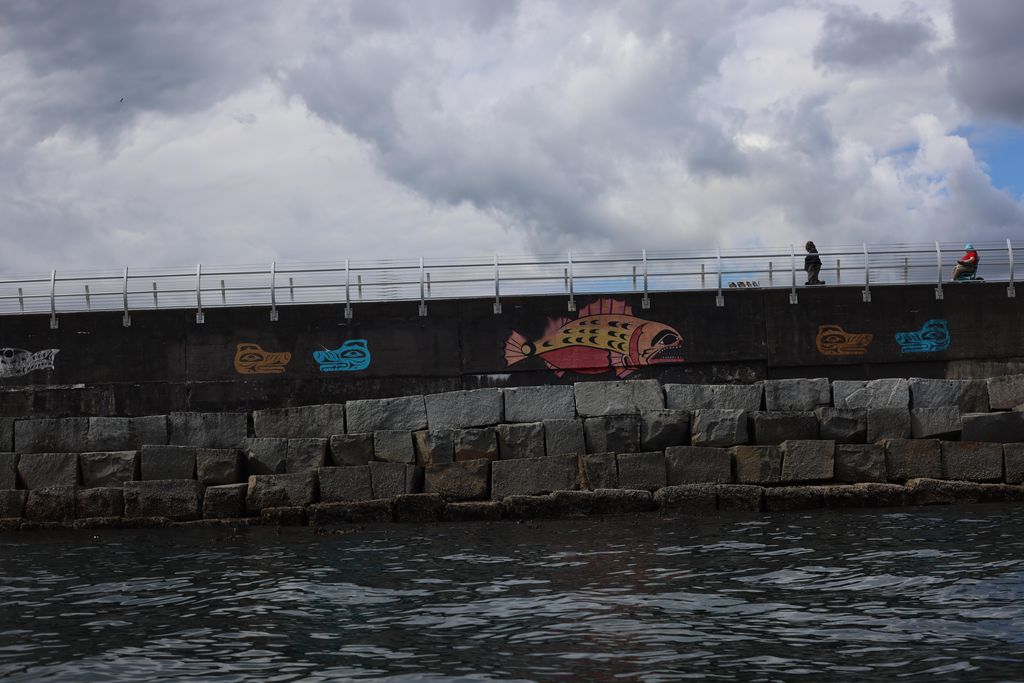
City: victoria